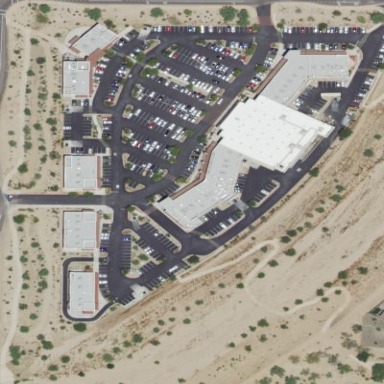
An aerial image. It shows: Retail area.